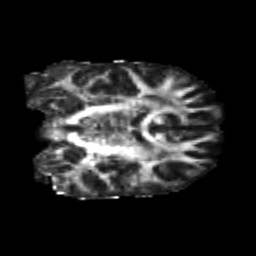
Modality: FA
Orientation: coronal
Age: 22
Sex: male
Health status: healthy
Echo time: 0.074 s